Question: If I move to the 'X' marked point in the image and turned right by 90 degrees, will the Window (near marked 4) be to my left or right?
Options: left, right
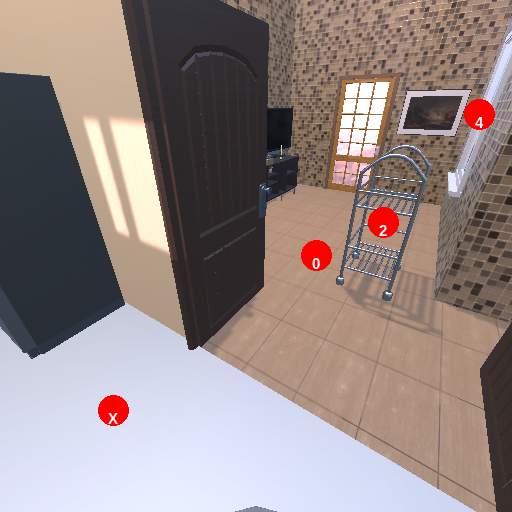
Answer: left